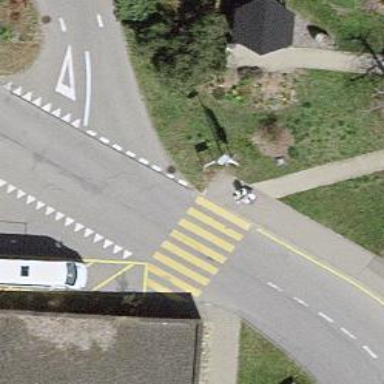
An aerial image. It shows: Uncontrolled zebra crossing on the road.